Question:
I'm planning to try contours on some image. Lets say I have three object after binarized. Does it mean I have three contours? If yes, how can I process every each of the contours?
Thank you.
Updated: I need to process blobs #1 first. FYI, the blobs are not exactly like a quadrilateral. If tried using cvSetImageROI but blob #2 and part of blob #3 might appear in the cropped image. I was thinking if contours can extract only blob #1 without having blob #2 and #3. Is it clear with the explanation? (using C API not C++ API).
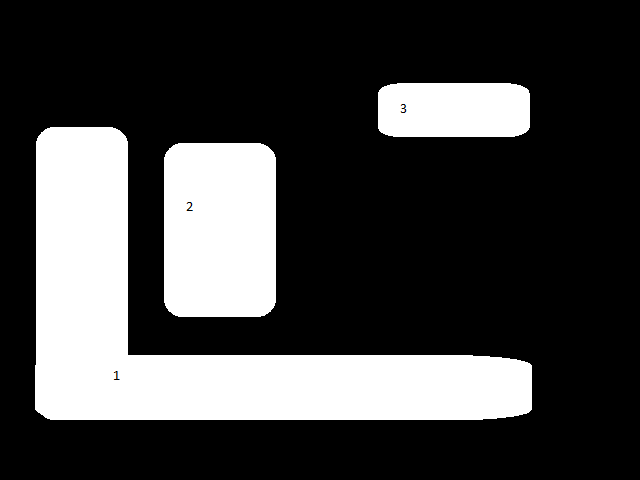
Answer: Each 'contour' is array ('std::vector') of 'Points'. When you call 'findContours' it returns array of contours in your binary image. Here's simple example:
'''
vector<vector<Point> > contours;
vector<Vec4i> hierarchy;
Mat src;
findContours(src, contours, hierarchy, RETR_TREE, CHAIN_APPROX_SIMPLE);
for(size_t i = 0; i<contours.size(); i++)
{
//process contours[i]
for (size_t j=0; j<contours[i].size(); j++)
{
int x = contours[i][j].x;
int y = contours[i][j].y;
// process point j in contour i
}
}
'''
<URL>.